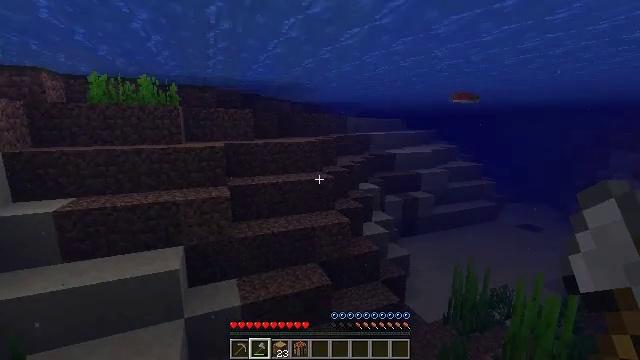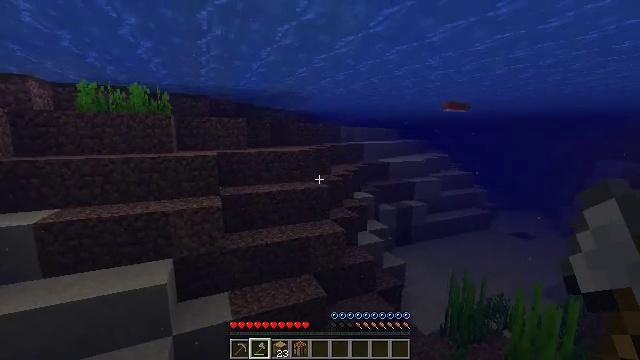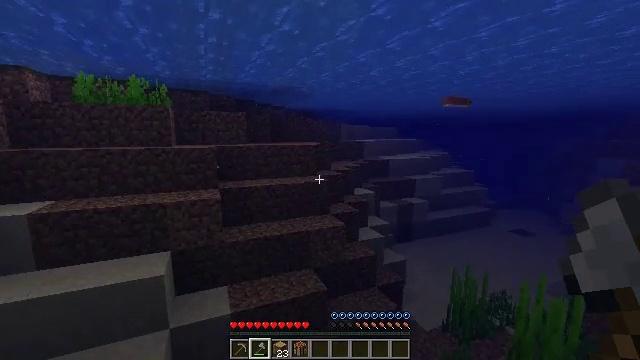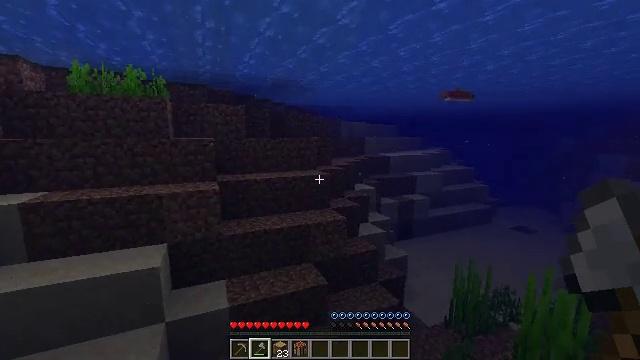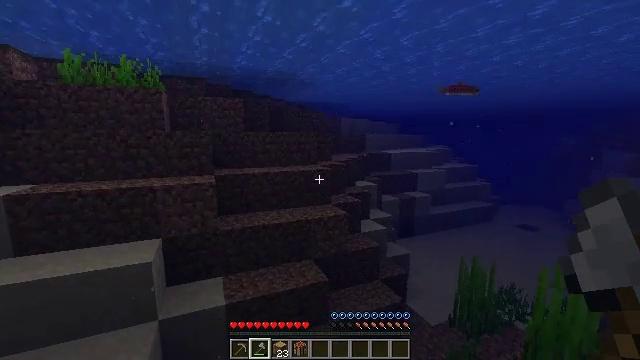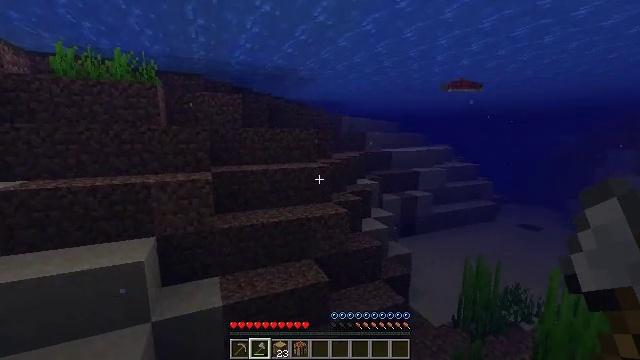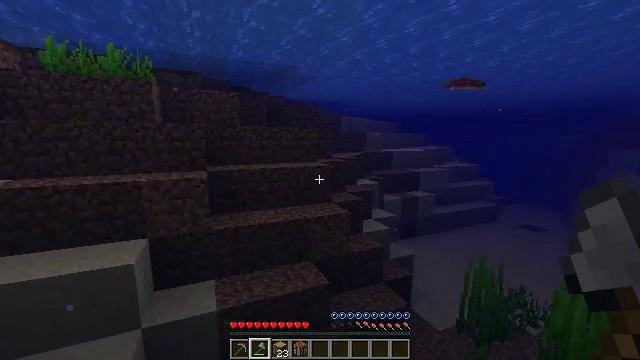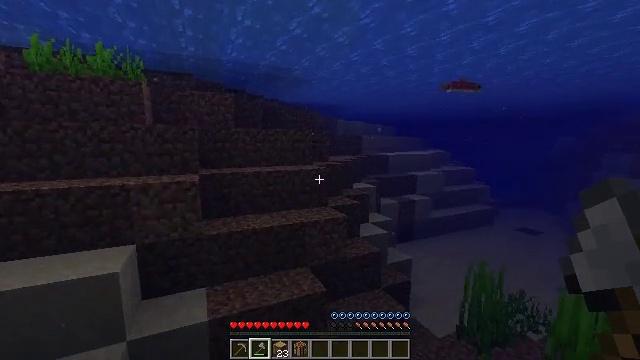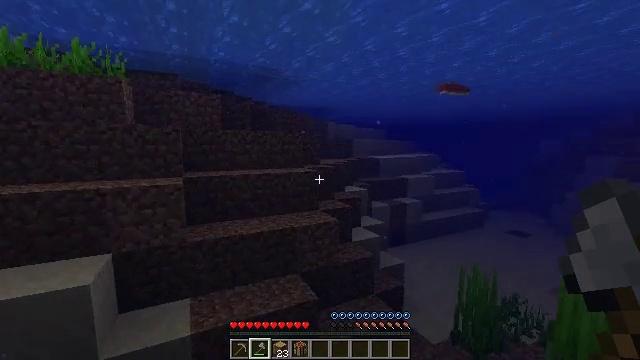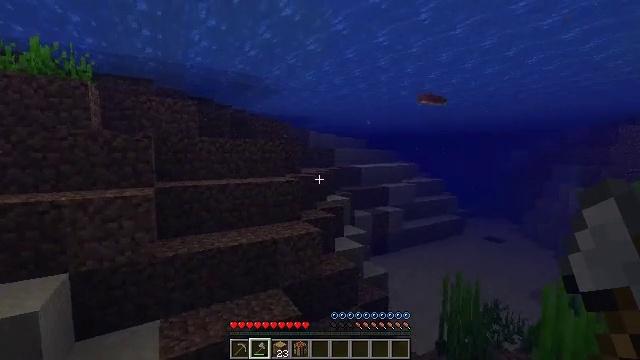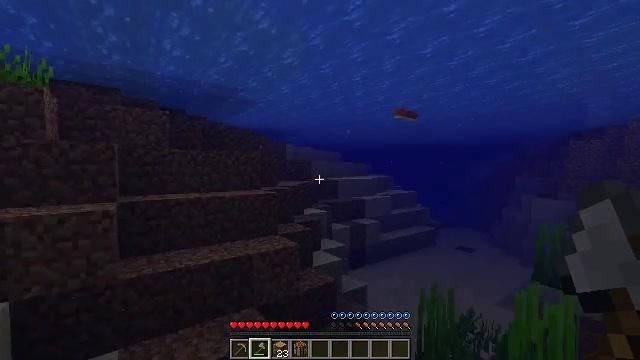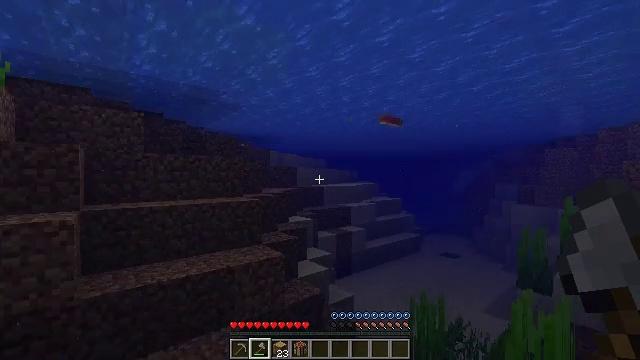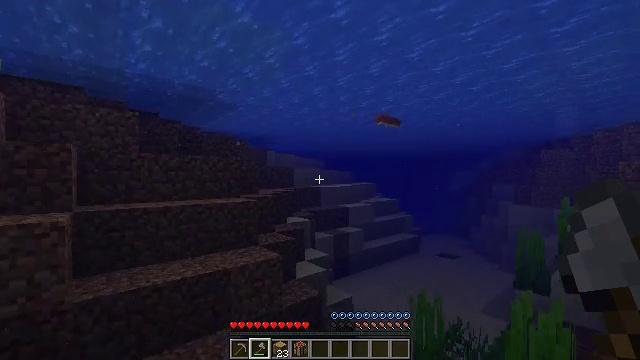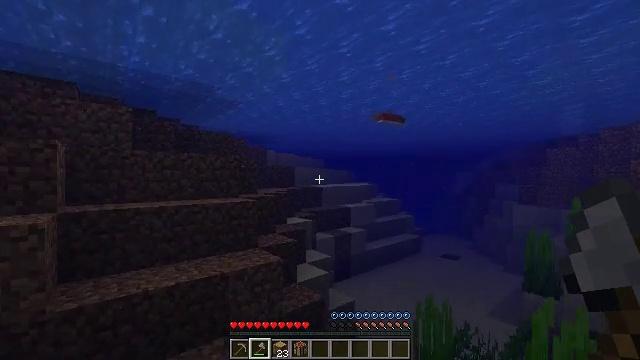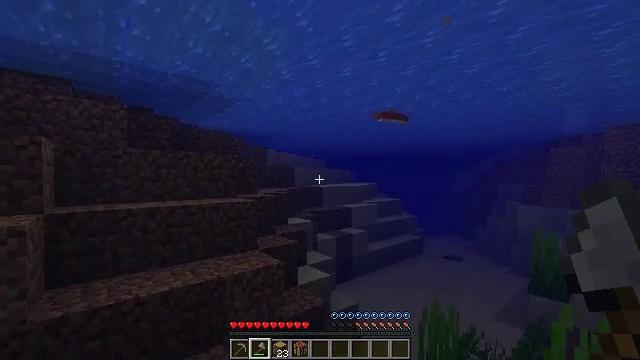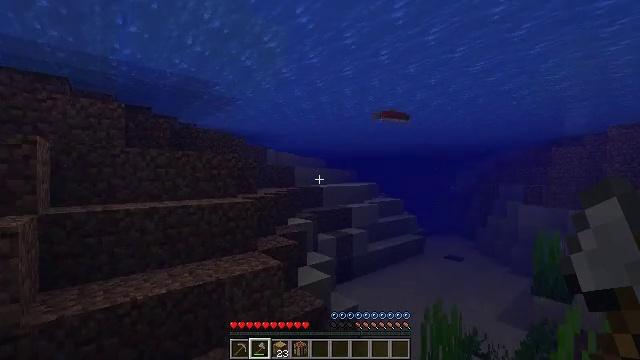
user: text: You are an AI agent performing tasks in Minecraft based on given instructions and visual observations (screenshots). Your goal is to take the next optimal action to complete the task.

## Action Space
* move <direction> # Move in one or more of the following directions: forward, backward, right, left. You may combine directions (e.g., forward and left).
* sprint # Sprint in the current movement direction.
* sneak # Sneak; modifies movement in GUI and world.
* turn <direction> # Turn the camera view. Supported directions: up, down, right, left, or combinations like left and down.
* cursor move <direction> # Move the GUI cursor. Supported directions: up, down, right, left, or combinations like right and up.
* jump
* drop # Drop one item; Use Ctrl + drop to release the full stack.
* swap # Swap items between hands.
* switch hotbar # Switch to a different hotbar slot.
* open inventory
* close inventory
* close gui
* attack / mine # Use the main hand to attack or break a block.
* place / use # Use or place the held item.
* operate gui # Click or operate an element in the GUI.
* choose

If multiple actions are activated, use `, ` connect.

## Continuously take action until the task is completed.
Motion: motion action
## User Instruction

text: Hunt a salmon.
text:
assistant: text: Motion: move forward, sprint, turn right and up
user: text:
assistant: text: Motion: move forward, sprint
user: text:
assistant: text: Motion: move forward, sprint
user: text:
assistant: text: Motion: move forward, sprint
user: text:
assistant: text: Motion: move forward, sprint
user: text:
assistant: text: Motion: move forward, sprint
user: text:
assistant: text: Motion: move forward, sprint
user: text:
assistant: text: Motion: move forward, sprint, turn right
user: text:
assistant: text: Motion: move forward, sprint, turn right and up
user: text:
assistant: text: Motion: move forward, sprint, turn right and up
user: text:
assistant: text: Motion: move forward, sprint, turn right and up
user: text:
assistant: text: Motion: move forward, sprint
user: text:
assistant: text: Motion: move forward, sprint
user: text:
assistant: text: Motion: move forward, sprint
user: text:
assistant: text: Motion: move forward, sprint
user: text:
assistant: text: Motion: move forward, sprint
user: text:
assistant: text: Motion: move forward, sprint
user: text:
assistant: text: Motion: move forward, sprint
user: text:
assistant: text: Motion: move forward, sprint
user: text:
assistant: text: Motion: move forward, sprint
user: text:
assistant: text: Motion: move forward, sprint
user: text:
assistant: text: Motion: move forward, sprint
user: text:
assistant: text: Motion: move forward, sprint
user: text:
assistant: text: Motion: move forward, sprint
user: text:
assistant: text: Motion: move forward, sprint
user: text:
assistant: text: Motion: move forward, sprint
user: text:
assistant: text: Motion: move forward, sprint
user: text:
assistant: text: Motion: move forward, sprint
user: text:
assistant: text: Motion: move forward, sprint
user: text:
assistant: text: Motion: move forward, sprint, turn right